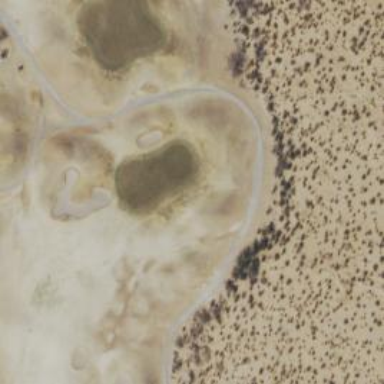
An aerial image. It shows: Golf hole.